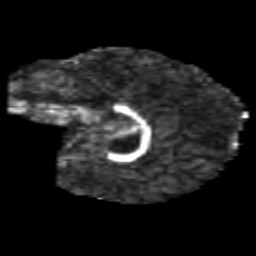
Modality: FA
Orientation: sagittal
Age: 7
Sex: female
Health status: healthy